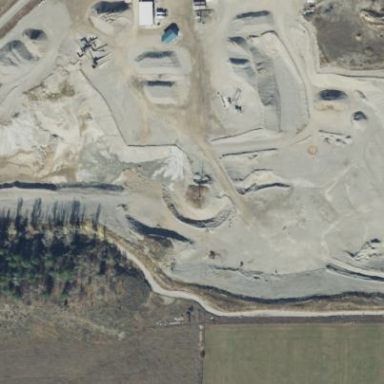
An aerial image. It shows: Quarry area where gravel is extracted.